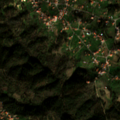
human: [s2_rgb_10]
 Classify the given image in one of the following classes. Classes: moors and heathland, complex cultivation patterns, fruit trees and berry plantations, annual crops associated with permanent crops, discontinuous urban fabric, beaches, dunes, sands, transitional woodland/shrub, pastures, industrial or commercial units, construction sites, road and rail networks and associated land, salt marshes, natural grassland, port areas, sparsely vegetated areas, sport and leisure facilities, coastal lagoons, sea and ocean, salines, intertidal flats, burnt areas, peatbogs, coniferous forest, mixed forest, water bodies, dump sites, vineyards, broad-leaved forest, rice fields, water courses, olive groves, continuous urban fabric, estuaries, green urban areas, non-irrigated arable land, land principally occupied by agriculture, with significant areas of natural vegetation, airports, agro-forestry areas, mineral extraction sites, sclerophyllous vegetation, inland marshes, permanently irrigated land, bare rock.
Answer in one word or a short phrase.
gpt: discontinuous urban fabric, olive groves, complex cultivation patterns, land principally occupied by agriculture, with significant areas of natural vegetation, coniferous forest, mixed forest